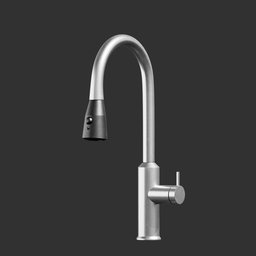
Label: appliances